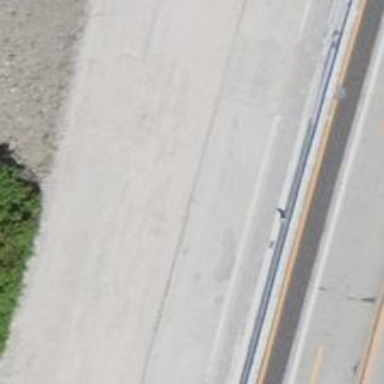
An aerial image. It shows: Asphalt motorway.